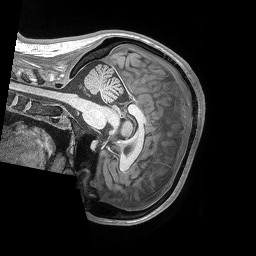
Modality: T1w
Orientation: sagittal
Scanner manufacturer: siemens
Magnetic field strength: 3 T
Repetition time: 2.53 s
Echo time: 0.00169 s